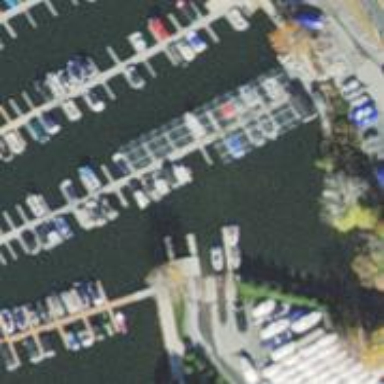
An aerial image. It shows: Man-made pier.